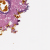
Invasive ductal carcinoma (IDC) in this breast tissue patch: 0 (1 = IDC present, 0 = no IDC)